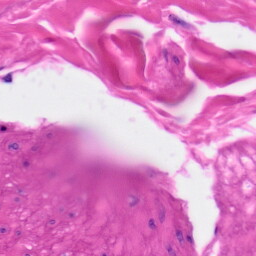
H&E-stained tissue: Skin